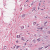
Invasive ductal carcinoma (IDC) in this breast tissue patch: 1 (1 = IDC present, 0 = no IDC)